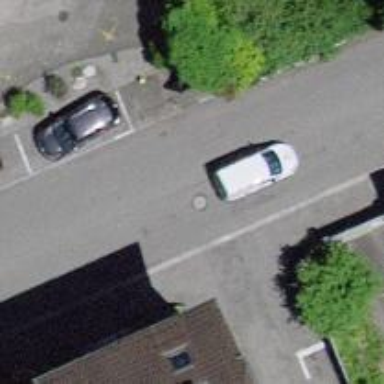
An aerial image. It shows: Smooth asphalt road in residential area.